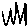
Label: zigzag